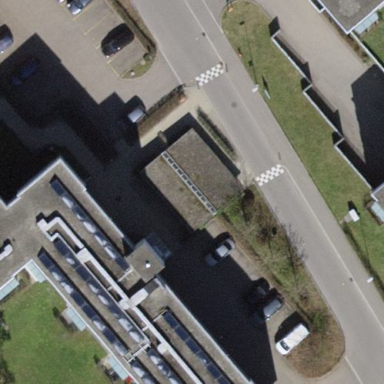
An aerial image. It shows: Building designed for bicycle parking.